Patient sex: M
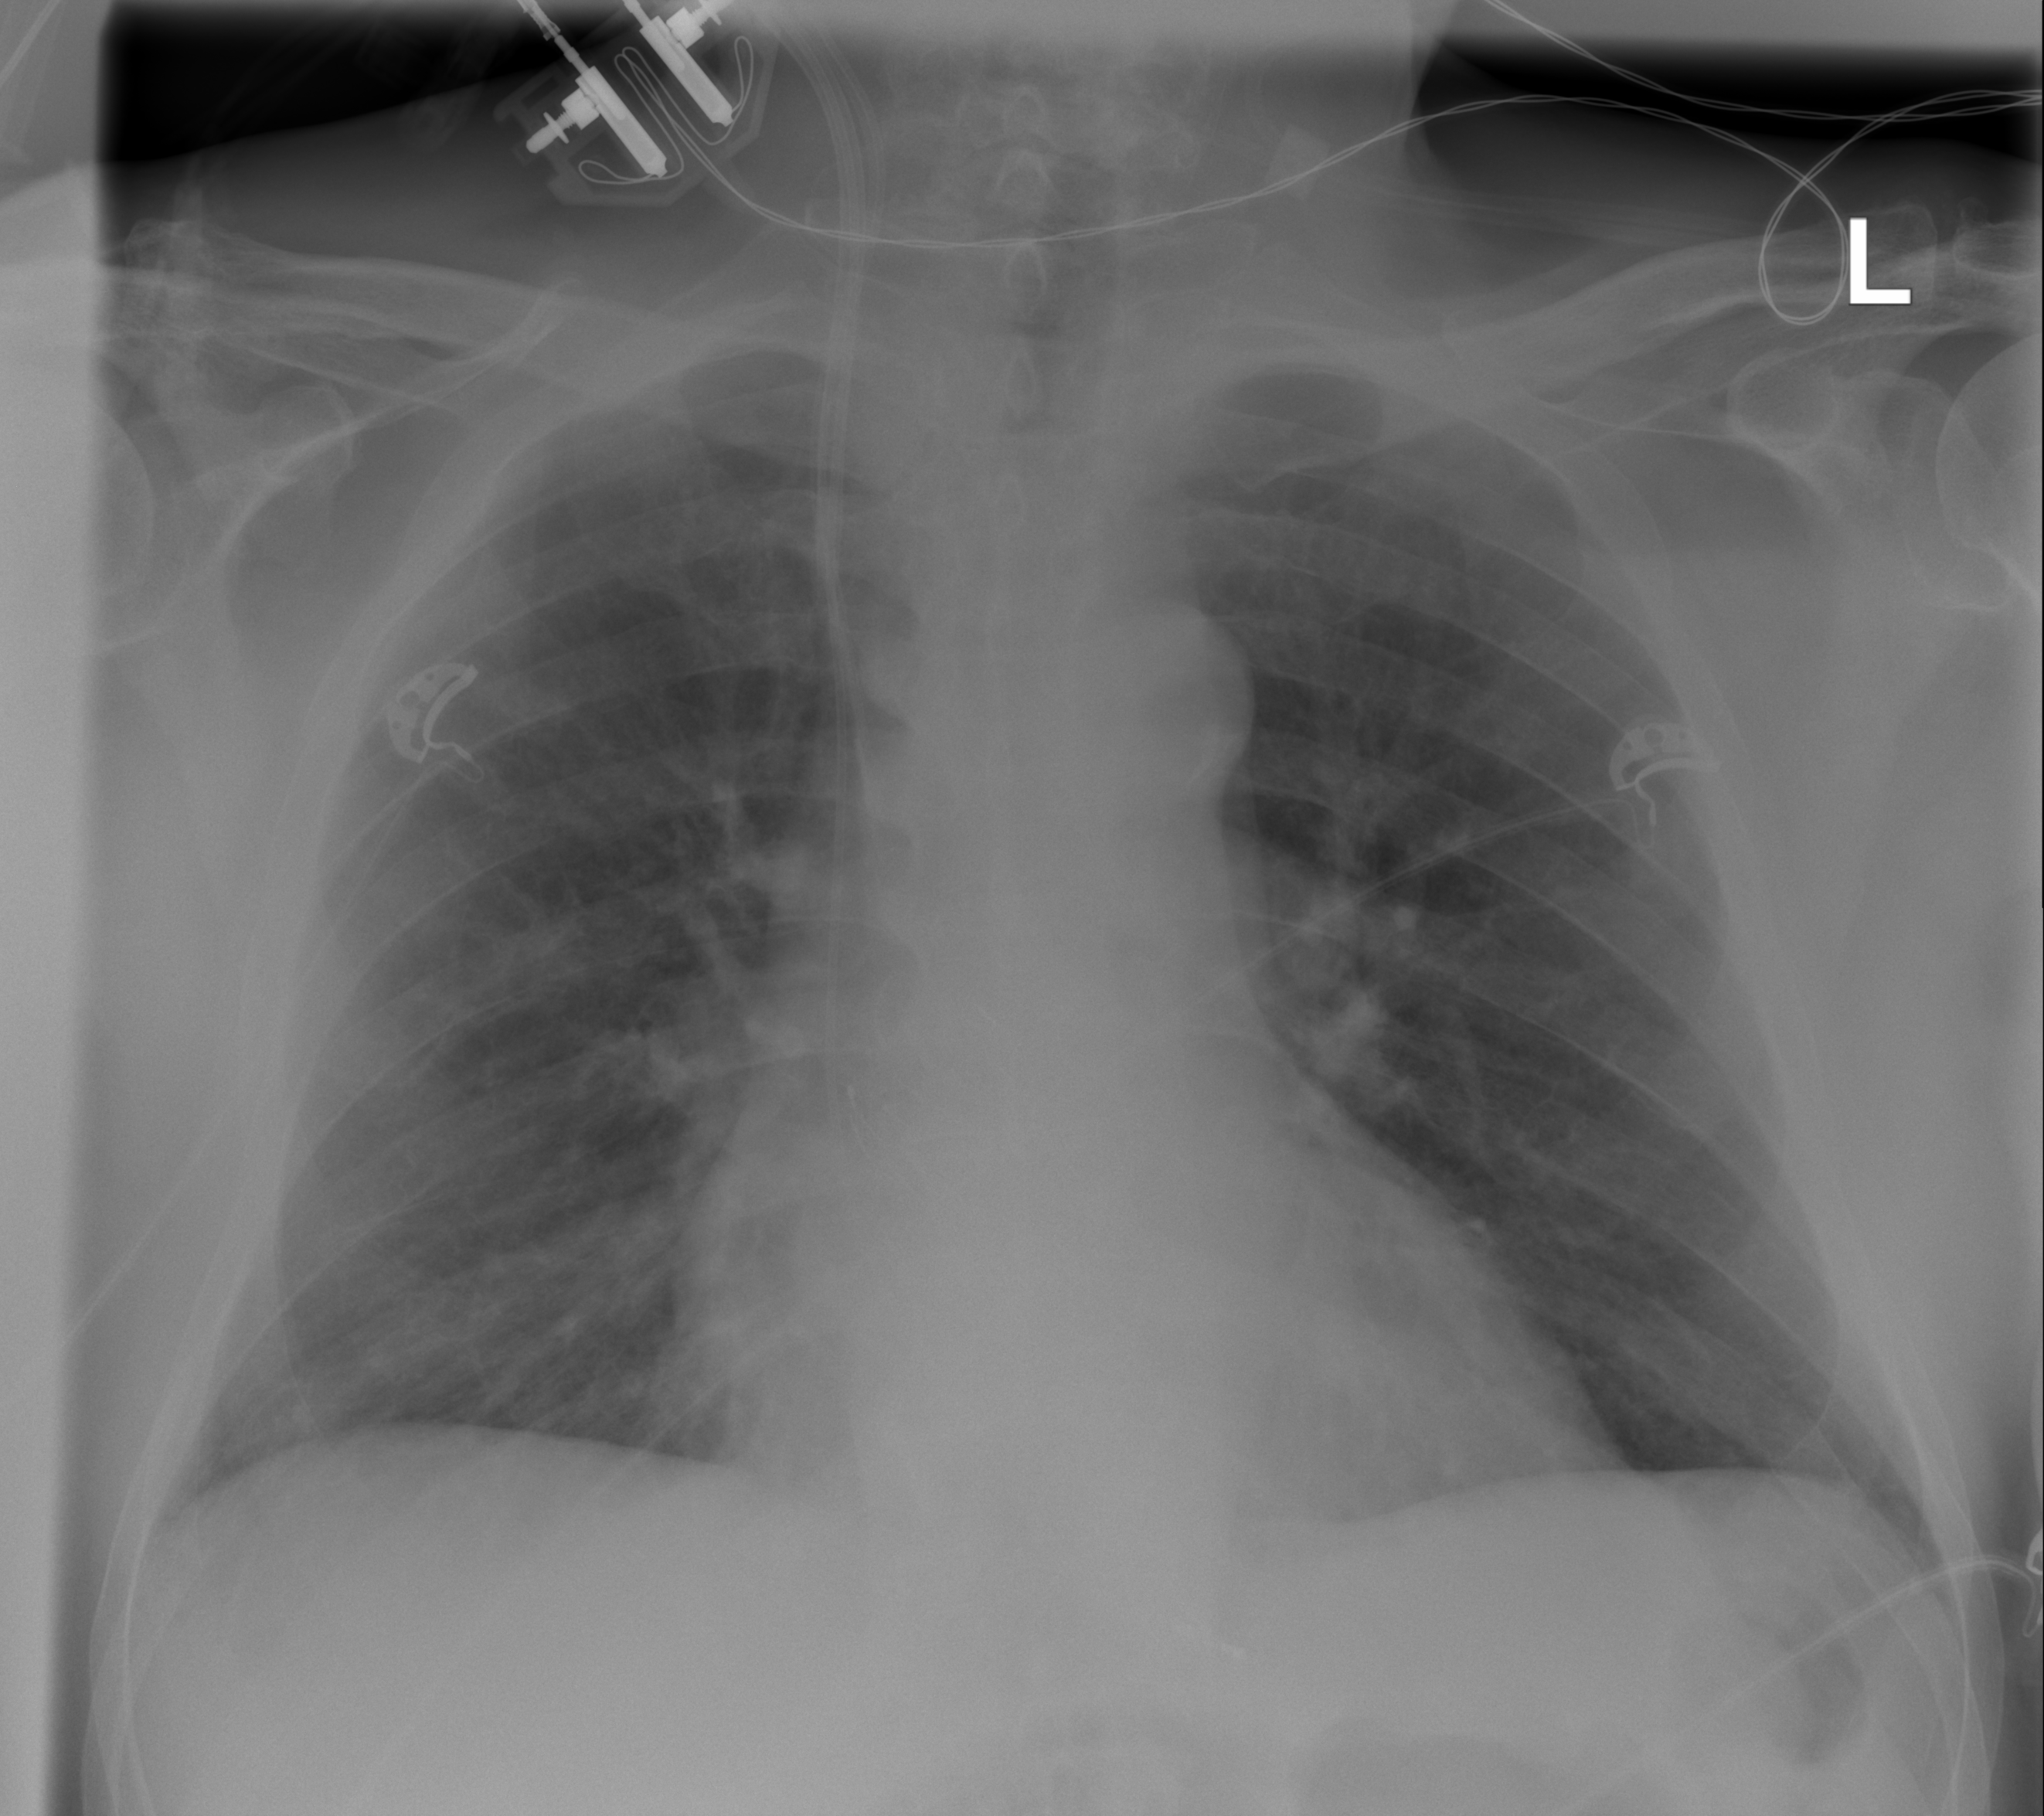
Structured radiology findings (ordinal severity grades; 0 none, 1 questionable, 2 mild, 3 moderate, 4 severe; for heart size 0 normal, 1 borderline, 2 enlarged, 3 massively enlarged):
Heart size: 2
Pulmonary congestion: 2
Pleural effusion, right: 0
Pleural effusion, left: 0
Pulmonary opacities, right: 2
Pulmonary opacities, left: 0
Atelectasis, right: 0
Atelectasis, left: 0